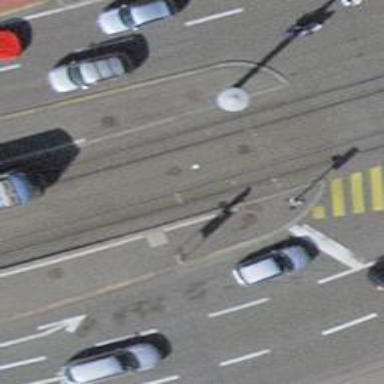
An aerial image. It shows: Tram stop with stop position for public transport.